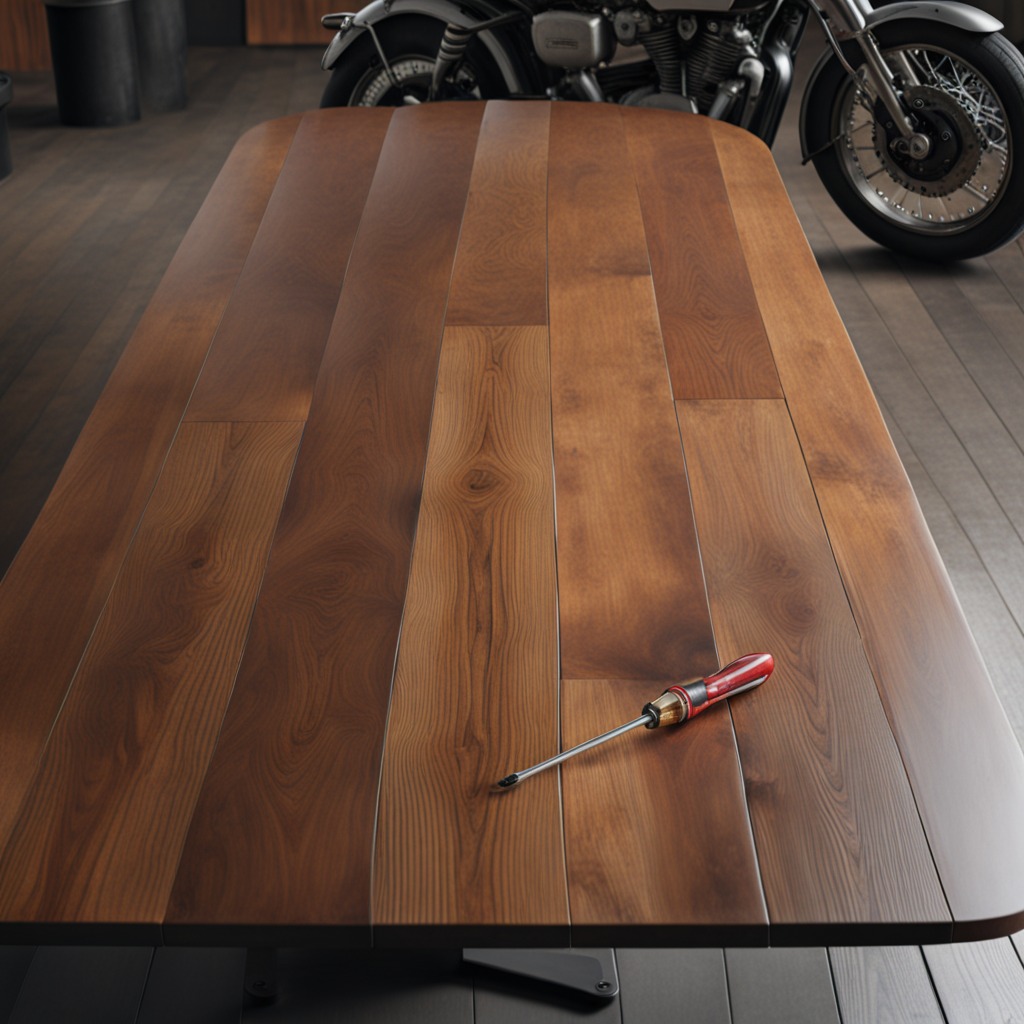
A screwdriver is lying on an oil-spilled wooden table in a vintage motorcycle garage.